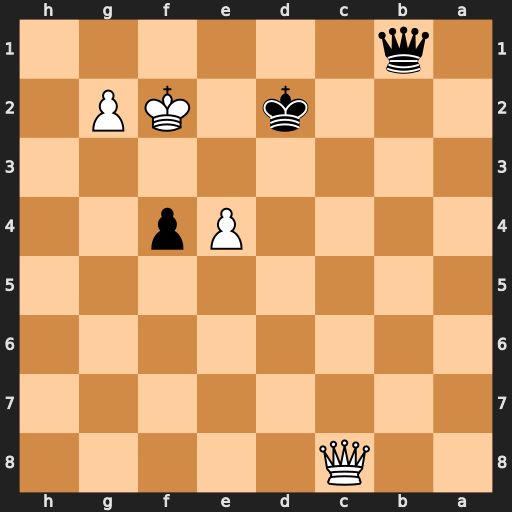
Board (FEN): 2Q5/8/8/8/4Pp2/8/3k1KP1/1q6
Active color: b
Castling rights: -
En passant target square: -
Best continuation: Qe1+ Kf3 Qg3#